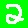
Digit: 2